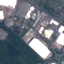
Label: Industrial